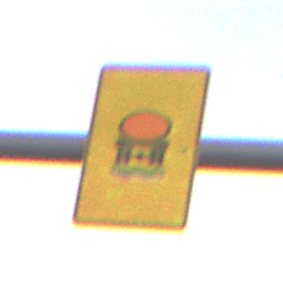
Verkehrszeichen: FahrzeugeMitWassergefaehrdenderLadungOhnePfeilsymbol
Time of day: SunriseSunset
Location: Outdoor (Nature)
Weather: PartlyCloudy
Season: NotSpecified
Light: Natural